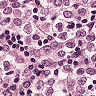
Metastatic tissue present: yes